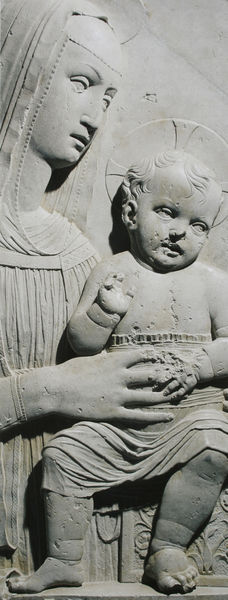
Titel: Madonna mit dem segnenden Kind (Detail)
Künstler: Pietro Lombardo
Standort: Padua
Institution: Privatsammlung
Schlagwörter: gott, hand, kopf, umhang, sitzen, ausschnitt, brust, finger, frau, geste, grau, haar, marmor, mund, nase, profil, blick, schleier, tuch, gesichter, augen, falten, halten, stein, ärmel, hände, kirche, auge, gewand, haare, mantel, sitzend, stoff, kind, mutter, lippe, locken, ohren, renaissance, engel, ranken, skulptur, statue, beine, relief, bein, füße, italien, monochrom, baby, detail, plastik, junge, schoß, foto, kreuz, photo, schein, verschränkt, gestus, armreif, heiligenschein, nimbus, christus, jesus, jesus christus, pieta, segen, segnen, segnung, heiliger, plissiert, heilige, gips, maria, madonna, sohn, rillen, gewandfalten, göttlich, grabmal, relieff, kapuze, säugling, verschrenkt, jesuskind, maria mit kind, kreuznimbus, rundausschnitt, segensgestus, beschädigt, maiesta, füsschen, muttergottes, christuskind, ungefasst, flachrelief, halbrelief, segensgeste, segnet, segnungsgestus, sedes, 1400